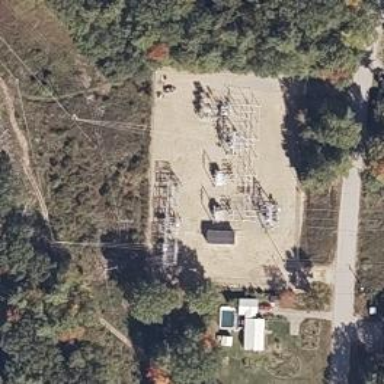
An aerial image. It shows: Switch for power supply.